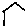
Label: hexagon